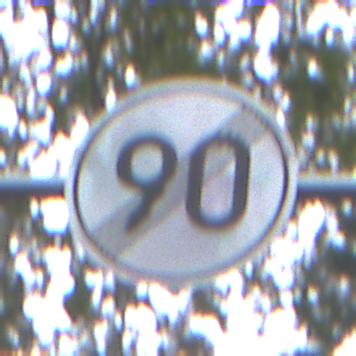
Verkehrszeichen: EndeGeschwindigkeit90
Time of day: MorningAfternoon
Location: Outdoor (Urban)
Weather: Overcast
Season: NotSpecified
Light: Natural